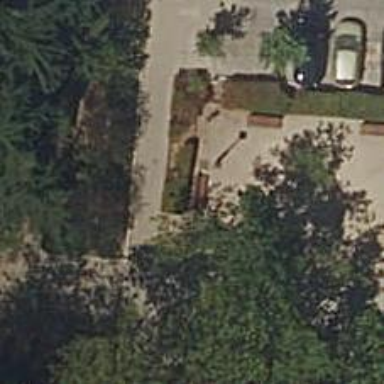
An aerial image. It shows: Brown bench.